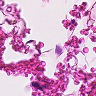
Metastatic tissue present: no